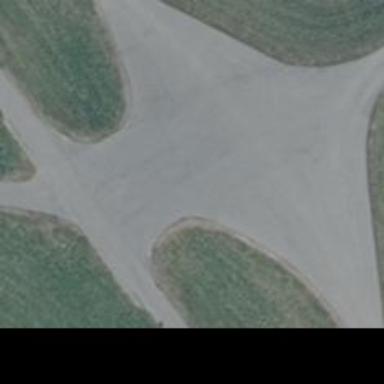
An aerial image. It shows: Well-maintained track road with grade 1 tracktype.